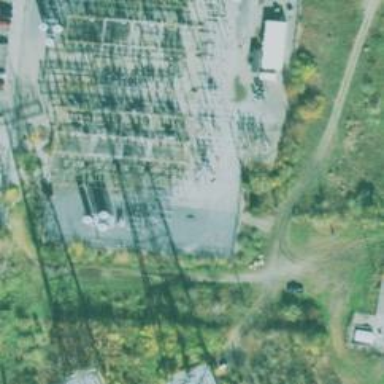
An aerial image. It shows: Switch used for power control.